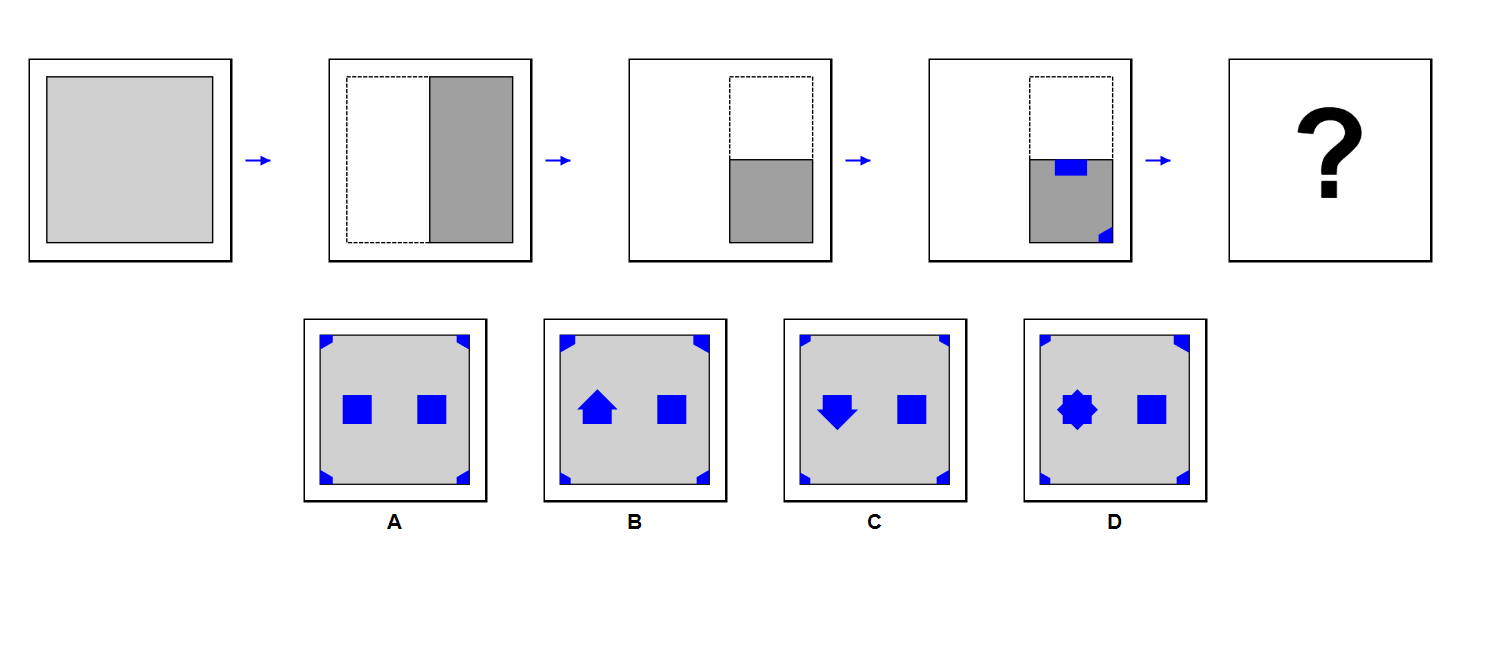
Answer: A